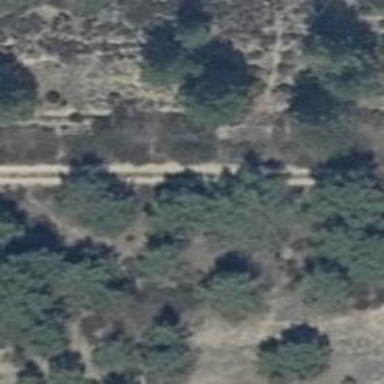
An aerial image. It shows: Sandy track road with grade4 tracktype.